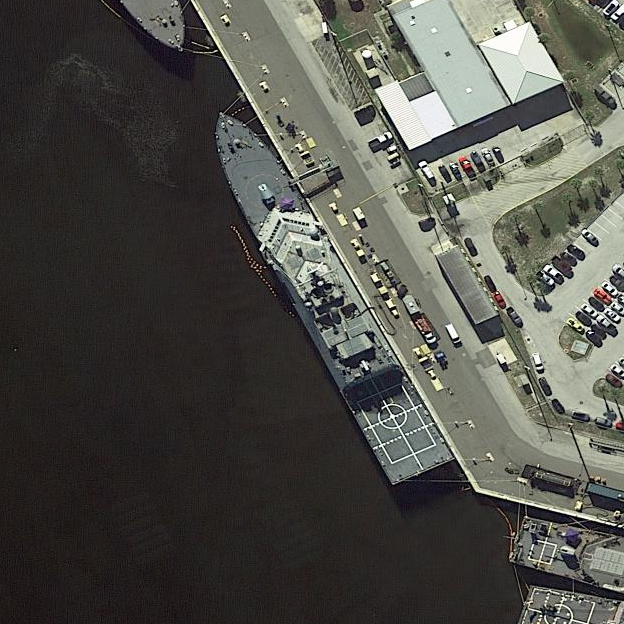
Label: Freedom-class_combat_ship